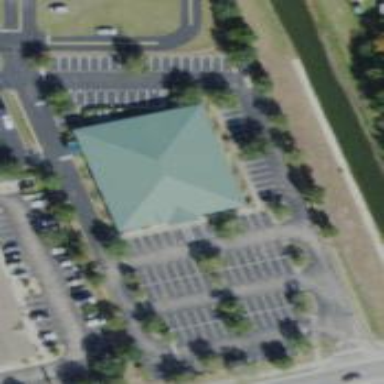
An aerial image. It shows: Office building with hipped metal roof.